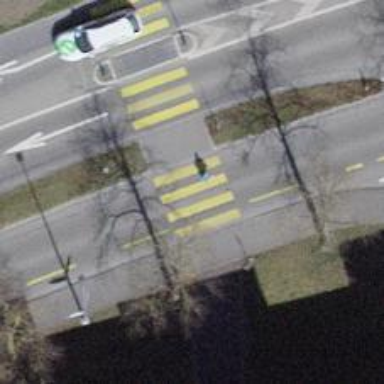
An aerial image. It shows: Uncontrolled zebra crossing with zebra markings.